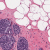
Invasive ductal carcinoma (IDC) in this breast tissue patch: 0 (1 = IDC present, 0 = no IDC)